Aerial crown-view tile of a tropical tree (Barro Colorado Island, Panama), acquired 20241014:
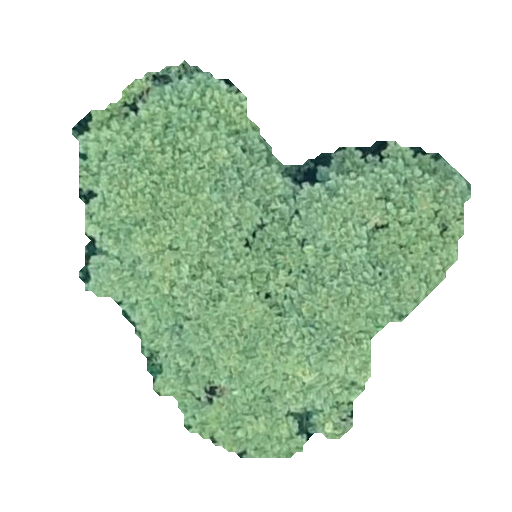
Species: Jacaranda copaia
GBIF accepted scientific name: Jacaranda copaia
Crown area: 150.807 m²